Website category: auto
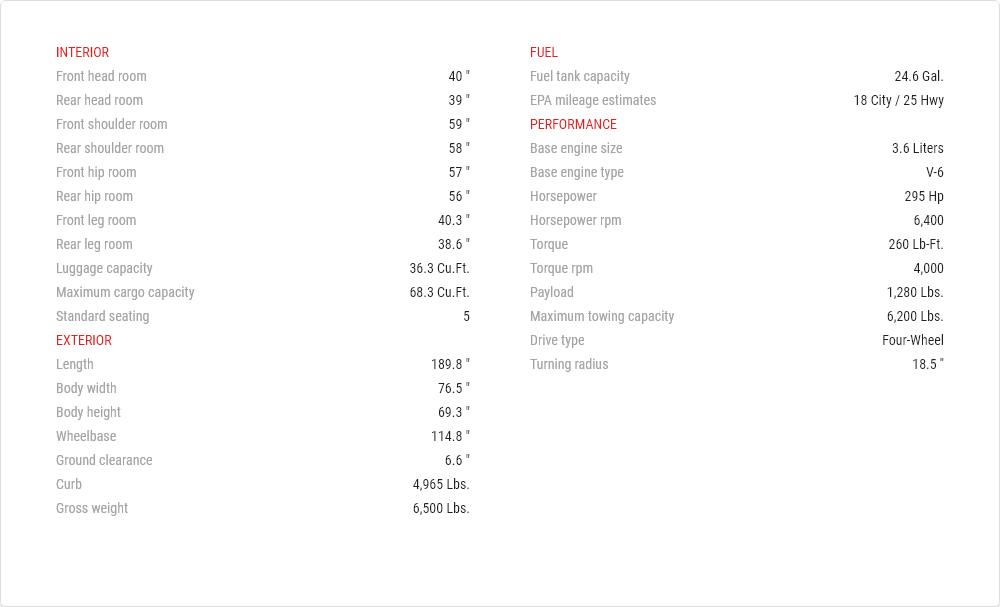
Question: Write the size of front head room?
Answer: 40 "

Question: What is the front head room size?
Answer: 40 "

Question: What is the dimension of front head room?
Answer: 40 "

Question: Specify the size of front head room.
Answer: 40 "

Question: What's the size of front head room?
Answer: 40 "

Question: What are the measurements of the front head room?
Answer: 40 "

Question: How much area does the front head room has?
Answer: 40 "

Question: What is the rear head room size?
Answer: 39 "

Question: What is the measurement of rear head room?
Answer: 39 "

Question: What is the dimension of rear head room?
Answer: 39 "

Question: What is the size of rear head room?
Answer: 39 "

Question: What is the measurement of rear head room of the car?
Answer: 39 "

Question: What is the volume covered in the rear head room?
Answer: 39 "

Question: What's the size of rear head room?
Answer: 39 "

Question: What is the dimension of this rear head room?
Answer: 39 "

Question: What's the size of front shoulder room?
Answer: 59 "

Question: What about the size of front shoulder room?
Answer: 59 "

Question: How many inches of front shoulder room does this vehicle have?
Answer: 59 "

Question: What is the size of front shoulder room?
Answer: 59 "

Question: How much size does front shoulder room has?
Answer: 59 "

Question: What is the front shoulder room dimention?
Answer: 59 "

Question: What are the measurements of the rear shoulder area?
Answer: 58 "

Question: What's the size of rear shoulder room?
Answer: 58 "

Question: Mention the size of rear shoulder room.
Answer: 58 "

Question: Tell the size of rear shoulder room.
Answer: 58 "

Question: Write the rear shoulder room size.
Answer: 58 "

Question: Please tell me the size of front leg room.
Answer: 40.3 "

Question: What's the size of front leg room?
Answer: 40.3 "

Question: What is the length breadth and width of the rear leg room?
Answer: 38.6 "

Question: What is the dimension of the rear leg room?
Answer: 38.6 "

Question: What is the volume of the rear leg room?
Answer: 38.6 "

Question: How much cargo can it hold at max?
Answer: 36.3 cu.ft.

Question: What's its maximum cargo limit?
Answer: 36.3 cu.ft.

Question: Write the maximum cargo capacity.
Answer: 36.3 cu.ft.

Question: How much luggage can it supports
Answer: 36.3 cu.ft.

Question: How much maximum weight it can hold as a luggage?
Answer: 36.3 cu.ft.

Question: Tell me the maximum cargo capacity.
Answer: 36.3 cu.ft.

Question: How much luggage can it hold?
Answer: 36.3 cu.ft.

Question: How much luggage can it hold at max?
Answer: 36.3 cu.ft.

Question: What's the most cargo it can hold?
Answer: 36.3 cu.ft.

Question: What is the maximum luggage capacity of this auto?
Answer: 36.3 cu.ft.

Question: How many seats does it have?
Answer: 5

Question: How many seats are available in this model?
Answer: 5

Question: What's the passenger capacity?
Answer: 5

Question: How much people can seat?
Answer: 5

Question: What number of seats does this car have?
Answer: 5

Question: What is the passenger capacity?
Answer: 5

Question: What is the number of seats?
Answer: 5

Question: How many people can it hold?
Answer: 5

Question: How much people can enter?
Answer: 5

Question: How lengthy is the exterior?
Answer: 189.8 "

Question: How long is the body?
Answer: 189.8 "

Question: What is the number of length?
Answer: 189.8 "

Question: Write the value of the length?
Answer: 189.8 "

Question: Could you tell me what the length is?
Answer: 189.8 "

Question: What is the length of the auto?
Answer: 189.8 "

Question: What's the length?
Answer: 189.8 "

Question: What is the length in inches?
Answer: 189.8 "

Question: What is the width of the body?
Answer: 76.5 "

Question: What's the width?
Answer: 76.5 "

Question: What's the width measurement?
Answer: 76.5 "

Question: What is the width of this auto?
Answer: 76.5 "

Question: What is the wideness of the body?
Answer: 76.5 "

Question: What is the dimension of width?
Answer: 76.5 "